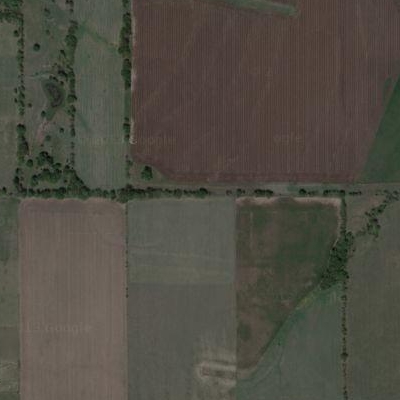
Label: bField